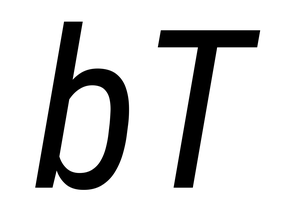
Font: Roboto-Italic_Condensed_Italic